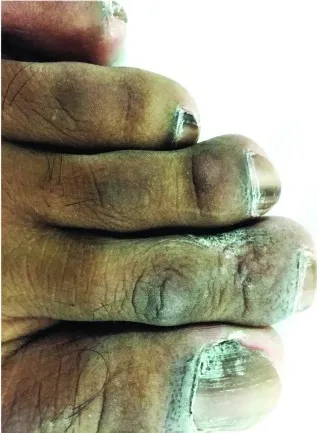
Toes of the right foot. Pigmentation of the proximal and lateral nail folds is conspicuous.
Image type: medical_photograph (skin_photograph)